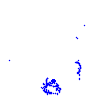
Particle: kaon